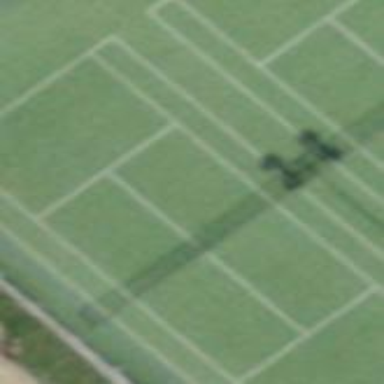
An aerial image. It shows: Tennis court on pitch.